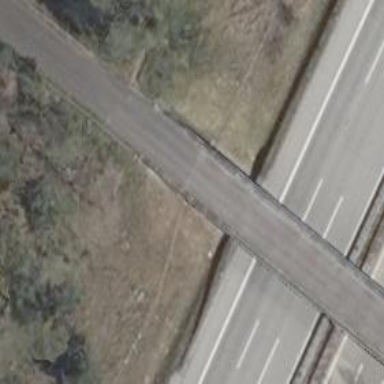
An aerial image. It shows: Asphalt road on bridge designed for service vehicles.